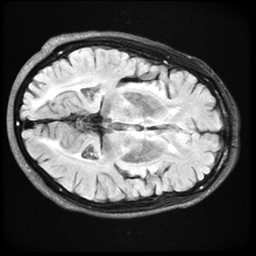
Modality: FLAIR
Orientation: axial
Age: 72
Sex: male
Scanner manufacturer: ge
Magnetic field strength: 3 T
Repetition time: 11 s
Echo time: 0.1497 s